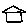
Label: house